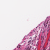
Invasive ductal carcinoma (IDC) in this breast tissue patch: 0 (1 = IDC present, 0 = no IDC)